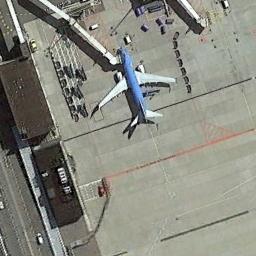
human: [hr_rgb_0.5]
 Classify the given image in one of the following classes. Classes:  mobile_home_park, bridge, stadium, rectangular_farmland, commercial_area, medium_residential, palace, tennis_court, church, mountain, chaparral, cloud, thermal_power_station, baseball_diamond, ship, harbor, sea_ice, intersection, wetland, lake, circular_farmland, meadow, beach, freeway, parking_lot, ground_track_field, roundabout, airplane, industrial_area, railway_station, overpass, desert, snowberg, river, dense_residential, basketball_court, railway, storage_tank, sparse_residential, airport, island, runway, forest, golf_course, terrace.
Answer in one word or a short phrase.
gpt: airplane